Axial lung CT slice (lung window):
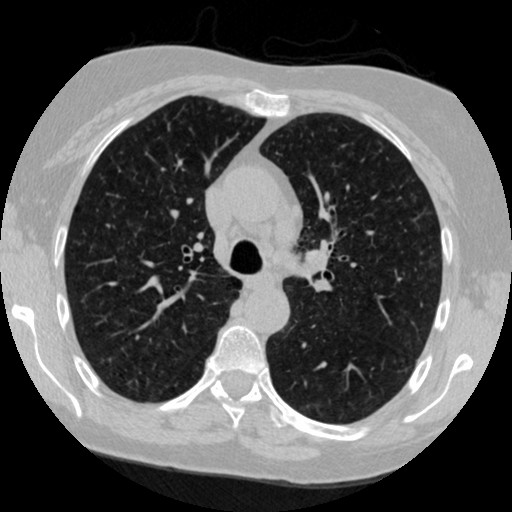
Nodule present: no